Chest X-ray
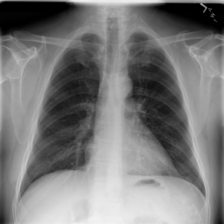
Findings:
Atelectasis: negative
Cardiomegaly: negative
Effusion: negative
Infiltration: negative
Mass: negative
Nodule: negative
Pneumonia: negative
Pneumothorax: negative
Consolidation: negative
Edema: negative
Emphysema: negative
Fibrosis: negative
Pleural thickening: negative
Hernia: negative